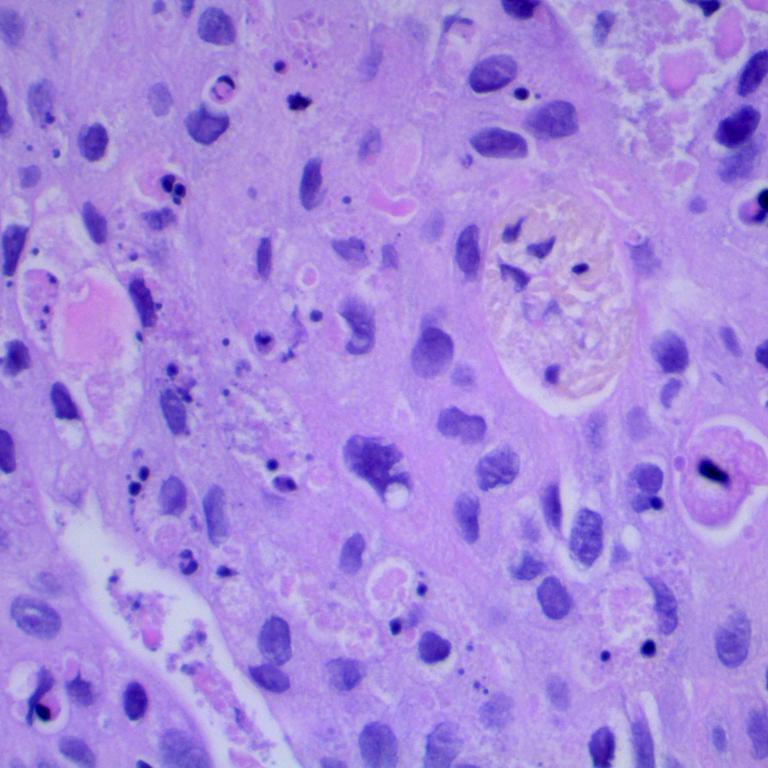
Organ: lung
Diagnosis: squamous carcinomas